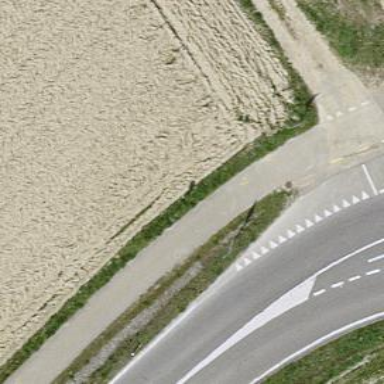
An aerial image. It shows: Cycleway.